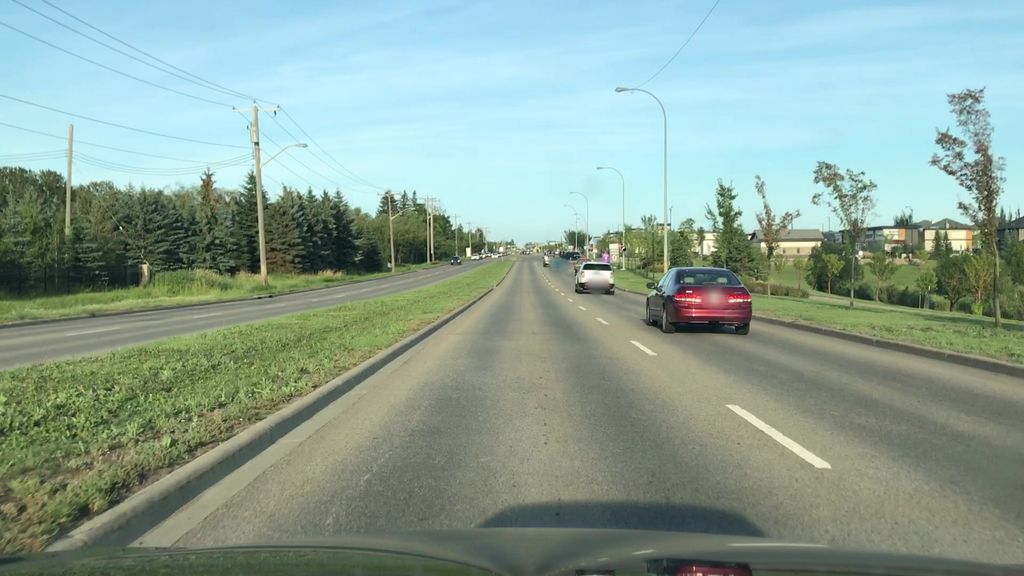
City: edmonton